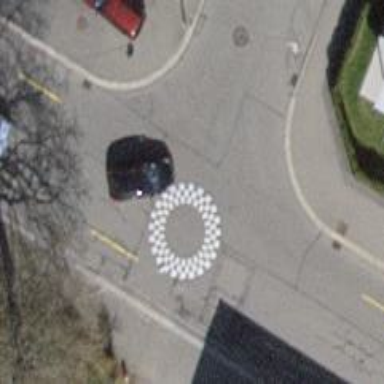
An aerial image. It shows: Mini roundabout on the road.